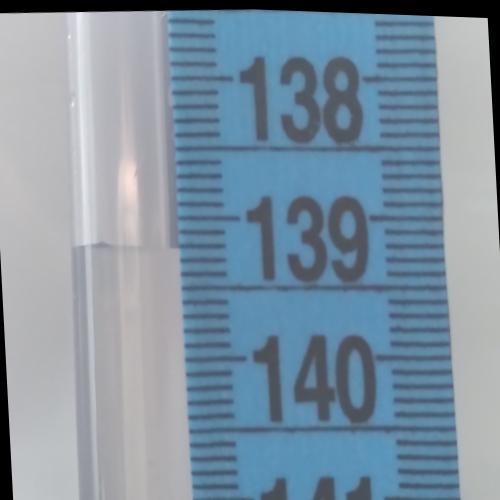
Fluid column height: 139.2 cm